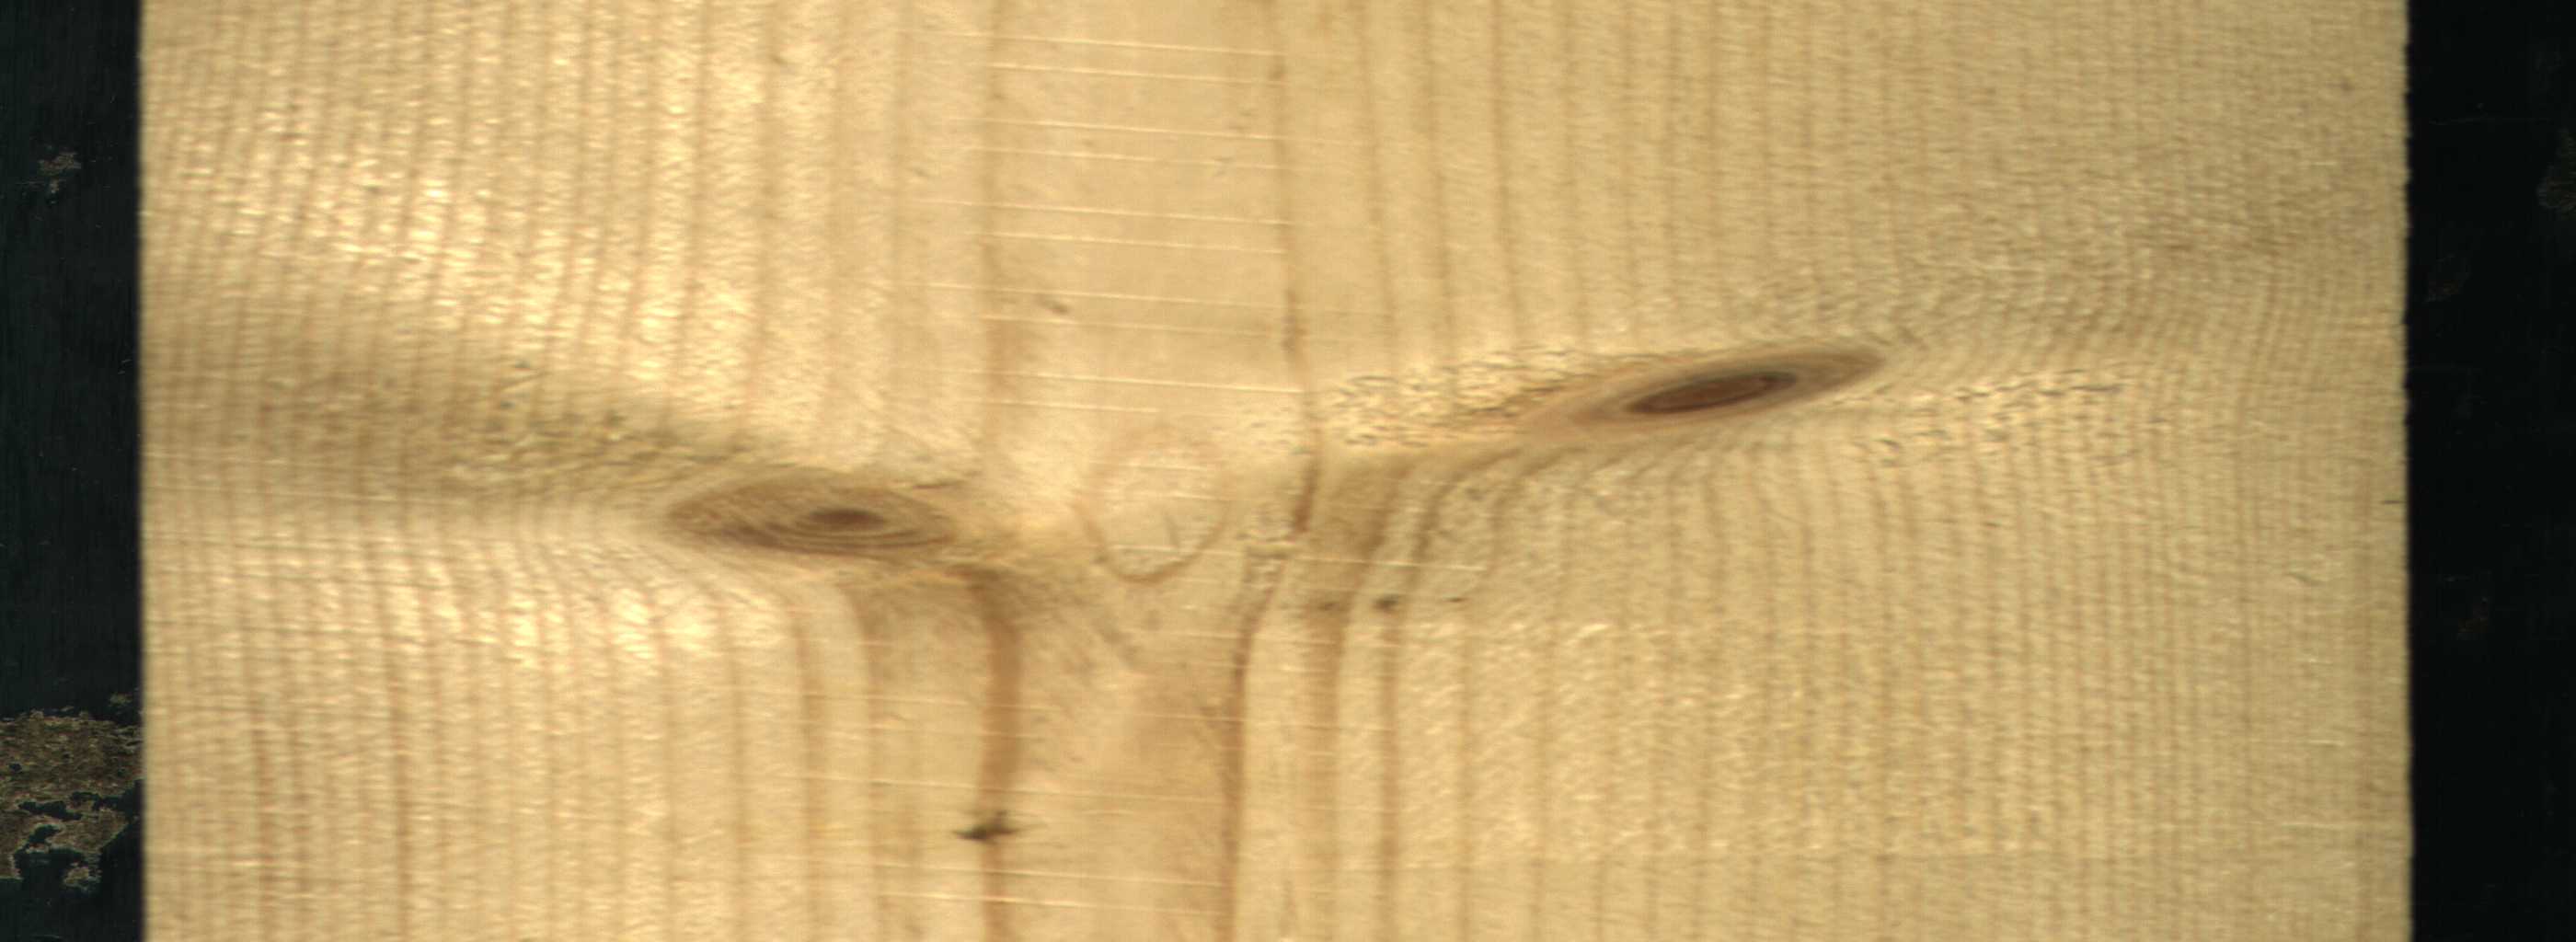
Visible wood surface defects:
Live_Knot
Live_Knot